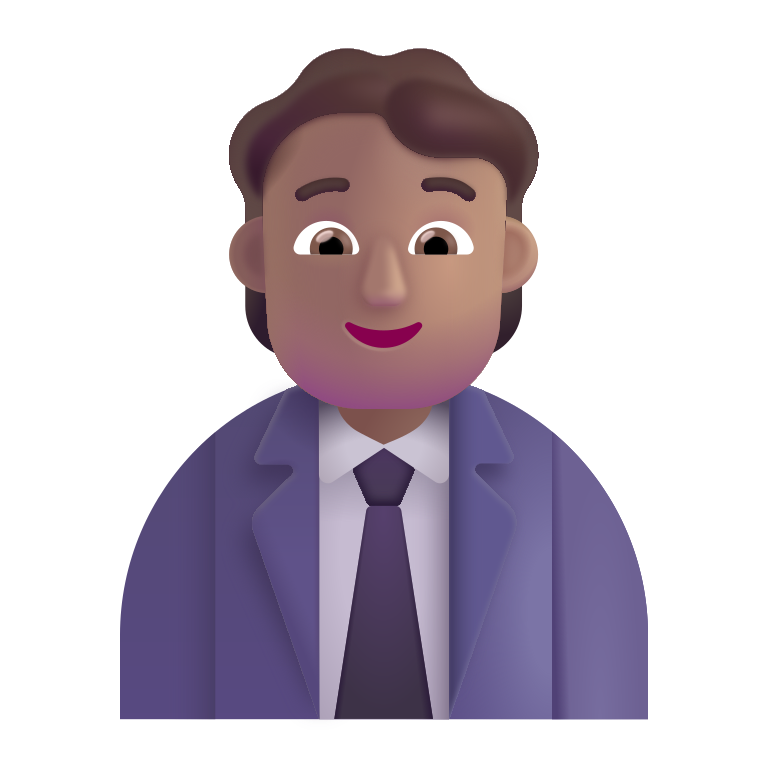
office worker color